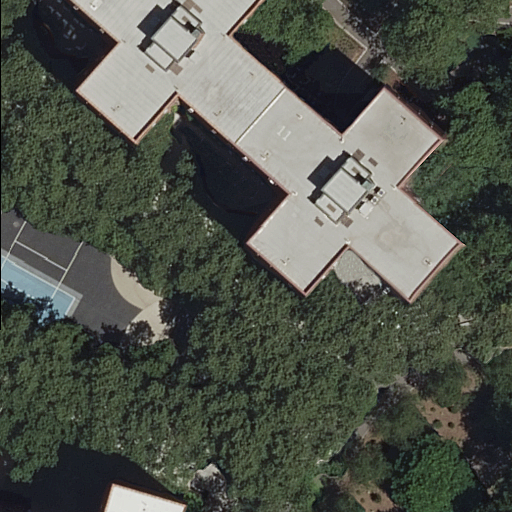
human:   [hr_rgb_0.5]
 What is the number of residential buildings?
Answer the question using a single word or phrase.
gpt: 2

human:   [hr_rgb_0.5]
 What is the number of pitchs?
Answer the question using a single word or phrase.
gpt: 1

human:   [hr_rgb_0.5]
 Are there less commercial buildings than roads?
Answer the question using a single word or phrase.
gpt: yes

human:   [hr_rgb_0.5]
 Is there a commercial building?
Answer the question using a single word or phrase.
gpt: no

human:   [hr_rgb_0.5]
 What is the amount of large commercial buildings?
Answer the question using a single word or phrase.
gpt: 0

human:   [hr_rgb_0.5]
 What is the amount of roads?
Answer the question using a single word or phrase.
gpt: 4

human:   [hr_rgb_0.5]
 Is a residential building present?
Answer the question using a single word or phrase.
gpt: yes

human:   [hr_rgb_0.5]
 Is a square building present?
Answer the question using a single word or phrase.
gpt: no

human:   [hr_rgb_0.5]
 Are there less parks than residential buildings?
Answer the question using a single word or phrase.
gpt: yes

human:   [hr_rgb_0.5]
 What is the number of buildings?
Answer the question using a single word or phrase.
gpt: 2

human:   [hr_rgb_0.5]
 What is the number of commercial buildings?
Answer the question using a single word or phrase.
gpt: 0

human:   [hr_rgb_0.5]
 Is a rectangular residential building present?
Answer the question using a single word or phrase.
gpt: yes

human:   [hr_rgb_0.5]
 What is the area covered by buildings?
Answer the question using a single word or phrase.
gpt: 2020m2

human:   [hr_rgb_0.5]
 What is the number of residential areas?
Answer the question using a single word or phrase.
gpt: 1

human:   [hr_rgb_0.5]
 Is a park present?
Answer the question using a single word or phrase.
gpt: yes

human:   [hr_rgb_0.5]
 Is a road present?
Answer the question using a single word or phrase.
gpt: yes

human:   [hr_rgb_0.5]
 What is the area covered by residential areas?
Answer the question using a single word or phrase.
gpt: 10614m2

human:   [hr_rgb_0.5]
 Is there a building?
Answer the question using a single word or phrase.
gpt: yes

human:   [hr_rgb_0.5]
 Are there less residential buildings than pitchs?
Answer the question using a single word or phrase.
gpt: no

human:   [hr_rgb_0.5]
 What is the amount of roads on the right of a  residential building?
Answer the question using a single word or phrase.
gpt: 2

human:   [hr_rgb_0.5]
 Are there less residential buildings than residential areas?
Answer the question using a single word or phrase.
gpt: no

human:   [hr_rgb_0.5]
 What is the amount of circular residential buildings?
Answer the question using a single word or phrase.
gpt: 0

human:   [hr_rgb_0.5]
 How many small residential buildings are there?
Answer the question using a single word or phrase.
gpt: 1

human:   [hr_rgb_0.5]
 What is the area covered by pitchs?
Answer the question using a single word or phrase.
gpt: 23m2

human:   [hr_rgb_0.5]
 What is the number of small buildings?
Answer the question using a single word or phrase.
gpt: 1

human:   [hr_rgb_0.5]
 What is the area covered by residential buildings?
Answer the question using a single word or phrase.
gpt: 2020m2

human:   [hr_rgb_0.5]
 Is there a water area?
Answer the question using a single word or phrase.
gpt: no

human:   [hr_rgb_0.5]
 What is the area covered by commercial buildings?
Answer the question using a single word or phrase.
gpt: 0m2

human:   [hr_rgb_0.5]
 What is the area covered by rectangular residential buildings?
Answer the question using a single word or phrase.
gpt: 54m2

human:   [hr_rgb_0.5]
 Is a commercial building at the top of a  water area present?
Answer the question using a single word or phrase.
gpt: no

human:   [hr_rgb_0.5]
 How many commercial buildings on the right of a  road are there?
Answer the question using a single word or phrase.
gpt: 0

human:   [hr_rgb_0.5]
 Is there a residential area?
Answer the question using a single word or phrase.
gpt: yes

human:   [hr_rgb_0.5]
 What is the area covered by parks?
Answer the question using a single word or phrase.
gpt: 2121m2

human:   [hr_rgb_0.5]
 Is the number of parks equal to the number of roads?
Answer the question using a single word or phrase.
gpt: no

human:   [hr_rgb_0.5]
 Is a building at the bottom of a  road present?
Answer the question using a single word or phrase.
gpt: yes

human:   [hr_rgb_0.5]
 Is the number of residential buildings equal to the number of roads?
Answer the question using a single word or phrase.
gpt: no

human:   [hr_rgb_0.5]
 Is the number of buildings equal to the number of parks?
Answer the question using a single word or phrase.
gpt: no

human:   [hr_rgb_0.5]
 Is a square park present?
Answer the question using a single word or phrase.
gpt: no

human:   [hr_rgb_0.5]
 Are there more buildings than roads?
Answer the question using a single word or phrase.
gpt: no

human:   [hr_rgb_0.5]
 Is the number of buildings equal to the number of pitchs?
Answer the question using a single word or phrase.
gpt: no

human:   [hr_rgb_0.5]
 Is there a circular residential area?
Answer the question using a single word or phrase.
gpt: no

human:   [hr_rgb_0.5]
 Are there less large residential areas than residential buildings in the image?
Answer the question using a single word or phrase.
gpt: yes

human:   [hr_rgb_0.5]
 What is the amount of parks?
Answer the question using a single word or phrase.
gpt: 1

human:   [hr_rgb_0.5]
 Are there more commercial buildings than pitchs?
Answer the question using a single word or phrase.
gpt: no

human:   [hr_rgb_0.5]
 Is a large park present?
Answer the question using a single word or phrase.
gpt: yes

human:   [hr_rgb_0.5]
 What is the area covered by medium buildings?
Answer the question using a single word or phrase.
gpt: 0m2

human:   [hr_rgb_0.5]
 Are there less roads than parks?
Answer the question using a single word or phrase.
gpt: no

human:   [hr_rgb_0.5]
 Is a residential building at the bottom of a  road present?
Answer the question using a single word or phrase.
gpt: yes

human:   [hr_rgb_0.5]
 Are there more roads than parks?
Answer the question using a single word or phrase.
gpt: yes

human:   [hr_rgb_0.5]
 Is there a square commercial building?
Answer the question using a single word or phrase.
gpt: no

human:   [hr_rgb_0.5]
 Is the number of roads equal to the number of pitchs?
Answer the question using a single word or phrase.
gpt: no

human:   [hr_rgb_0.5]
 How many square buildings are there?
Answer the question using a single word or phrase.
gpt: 0

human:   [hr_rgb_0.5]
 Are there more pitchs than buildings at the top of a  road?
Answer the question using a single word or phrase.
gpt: no

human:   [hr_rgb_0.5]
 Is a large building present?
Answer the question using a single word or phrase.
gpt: yes

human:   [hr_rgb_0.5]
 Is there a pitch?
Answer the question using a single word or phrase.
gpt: yes

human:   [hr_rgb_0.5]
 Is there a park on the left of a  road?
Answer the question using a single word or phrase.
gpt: yes

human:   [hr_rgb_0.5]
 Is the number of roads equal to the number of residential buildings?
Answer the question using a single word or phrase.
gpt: no

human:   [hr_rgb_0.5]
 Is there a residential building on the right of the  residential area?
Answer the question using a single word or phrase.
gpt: no

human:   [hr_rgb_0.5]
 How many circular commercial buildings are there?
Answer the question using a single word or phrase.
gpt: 0

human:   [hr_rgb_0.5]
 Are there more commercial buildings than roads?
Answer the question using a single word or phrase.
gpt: no

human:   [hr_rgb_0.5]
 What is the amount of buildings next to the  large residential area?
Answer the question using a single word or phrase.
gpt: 2

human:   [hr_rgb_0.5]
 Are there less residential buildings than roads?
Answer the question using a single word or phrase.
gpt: yes

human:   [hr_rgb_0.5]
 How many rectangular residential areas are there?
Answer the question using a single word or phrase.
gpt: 1

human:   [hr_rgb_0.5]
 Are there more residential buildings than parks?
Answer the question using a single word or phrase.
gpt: yes